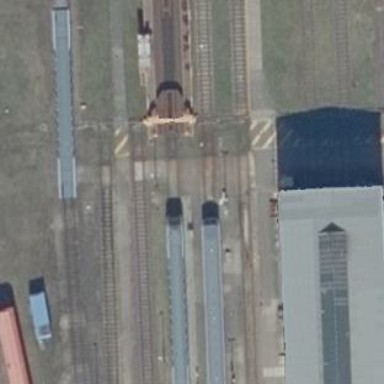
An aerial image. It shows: Railway crossing.